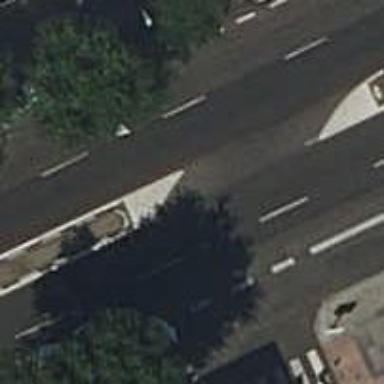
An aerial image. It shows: Residential road with asphalt surface and no sidewalk.